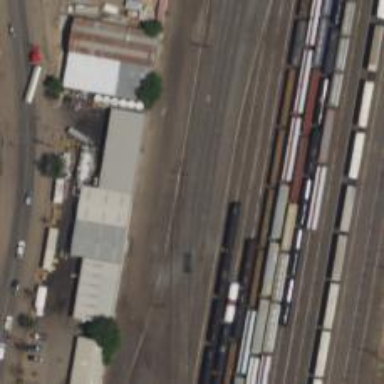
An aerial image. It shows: Railway yard in service.